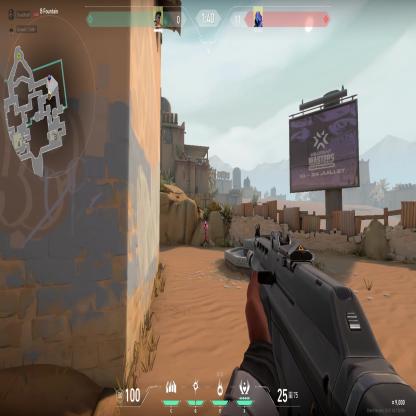
Label: enemy